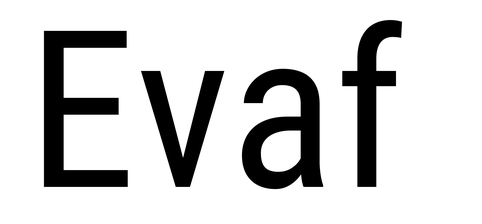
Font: Roboto_Condensed_Regular